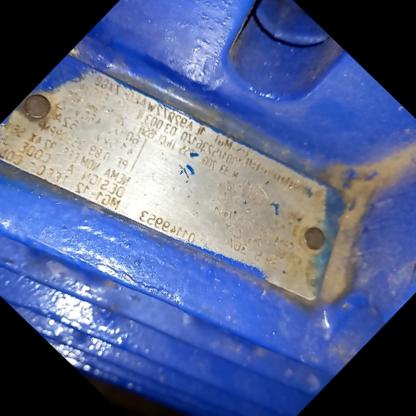
Klasa: tabliczka-znamionowa